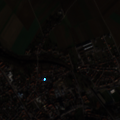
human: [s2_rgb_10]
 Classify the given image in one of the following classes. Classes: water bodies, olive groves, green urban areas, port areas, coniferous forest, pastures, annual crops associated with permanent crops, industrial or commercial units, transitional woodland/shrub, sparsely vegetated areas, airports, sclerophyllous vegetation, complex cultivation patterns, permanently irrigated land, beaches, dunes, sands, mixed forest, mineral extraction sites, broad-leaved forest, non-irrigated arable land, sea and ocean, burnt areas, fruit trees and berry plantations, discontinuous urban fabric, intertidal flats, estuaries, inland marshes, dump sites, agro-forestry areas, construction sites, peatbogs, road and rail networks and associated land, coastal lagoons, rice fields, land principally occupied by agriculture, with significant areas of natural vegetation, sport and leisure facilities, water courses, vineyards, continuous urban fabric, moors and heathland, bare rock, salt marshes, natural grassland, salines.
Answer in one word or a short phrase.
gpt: continuous urban fabric, discontinuous urban fabric, industrial or commercial units, non-irrigated arable land, land principally occupied by agriculture, with significant areas of natural vegetation